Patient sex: F
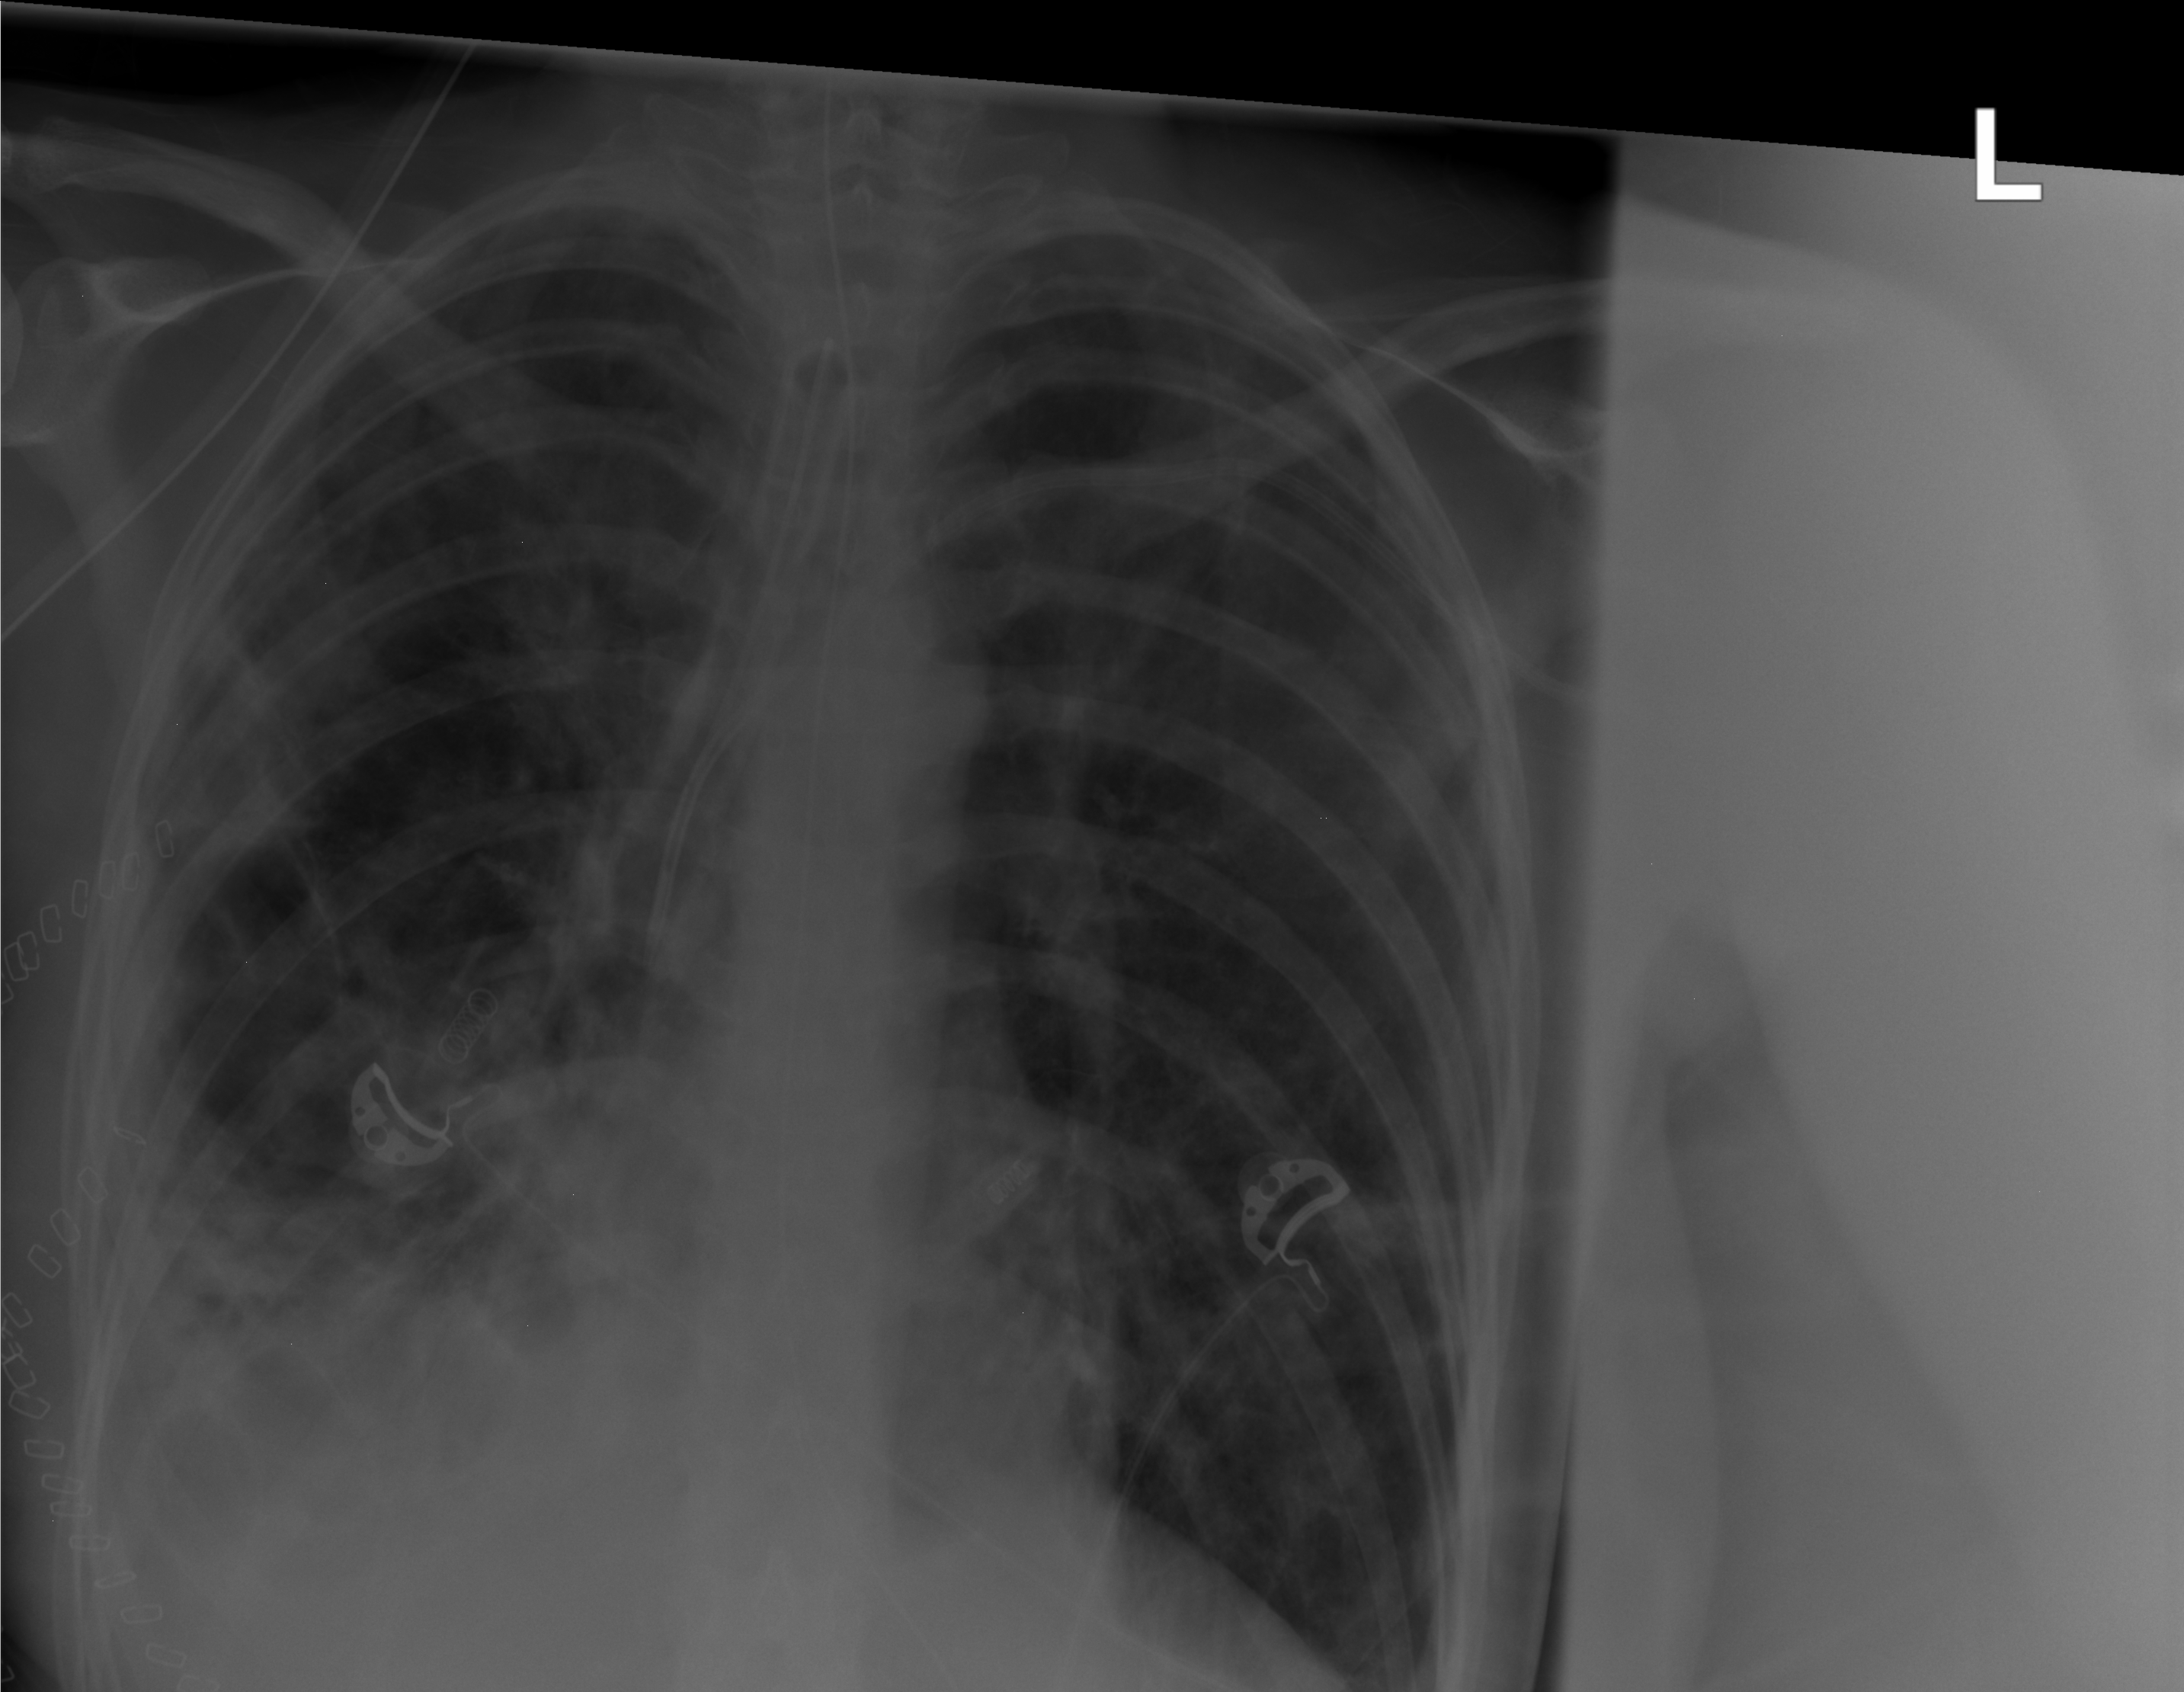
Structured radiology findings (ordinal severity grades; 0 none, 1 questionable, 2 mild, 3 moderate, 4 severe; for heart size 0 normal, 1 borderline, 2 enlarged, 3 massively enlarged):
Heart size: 0
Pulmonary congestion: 0
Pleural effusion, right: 2
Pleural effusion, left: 0
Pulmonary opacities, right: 3
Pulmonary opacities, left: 0
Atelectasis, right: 3
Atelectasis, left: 0